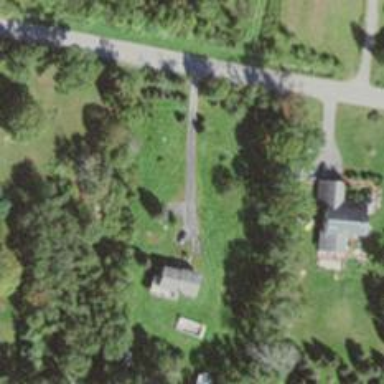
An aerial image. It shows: Residential driveway designated as service road.